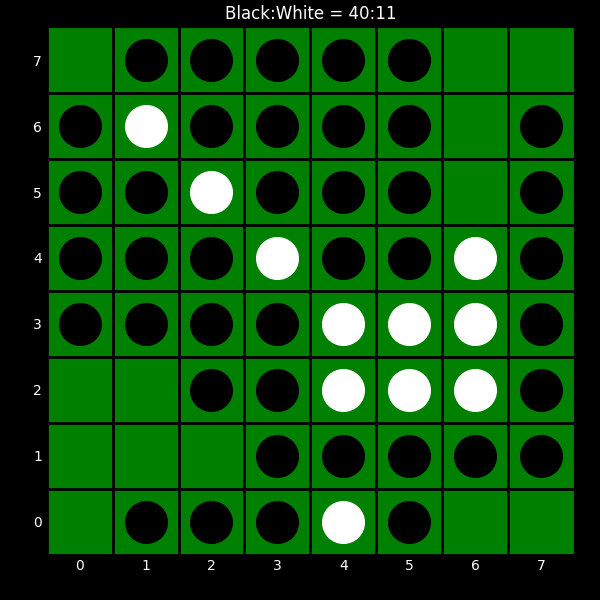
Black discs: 40
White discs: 11